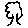
Label: tree